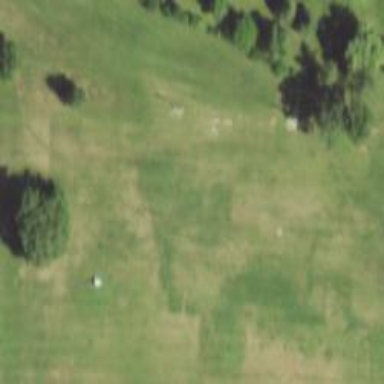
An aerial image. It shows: Grassy area designated for driving range golf.